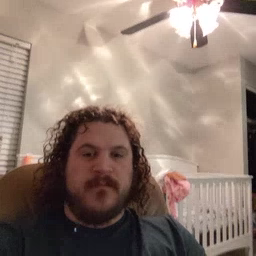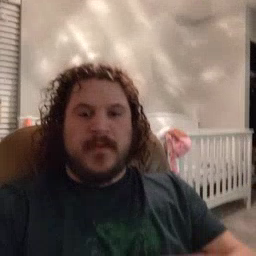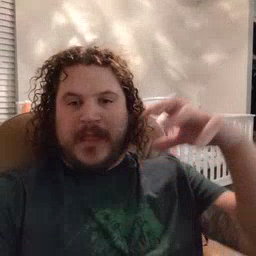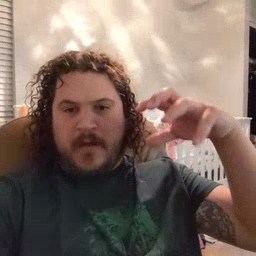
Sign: cloud